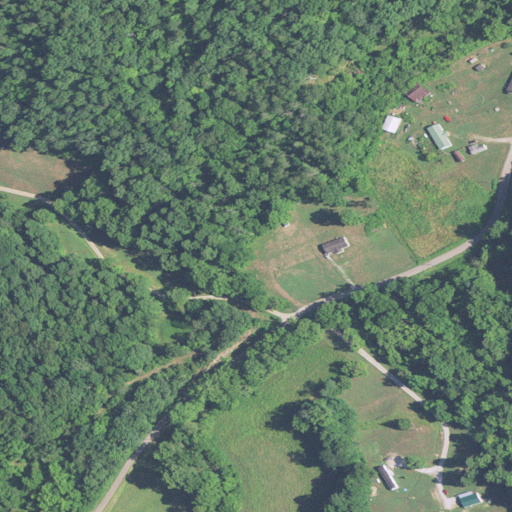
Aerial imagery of valley in West Virginia named Boardman Hollow containing deciduous forest, pasture, open development, mixed forest, shrub, low intensity development, and medium intensity development